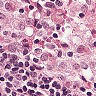
Metastatic tissue present: no